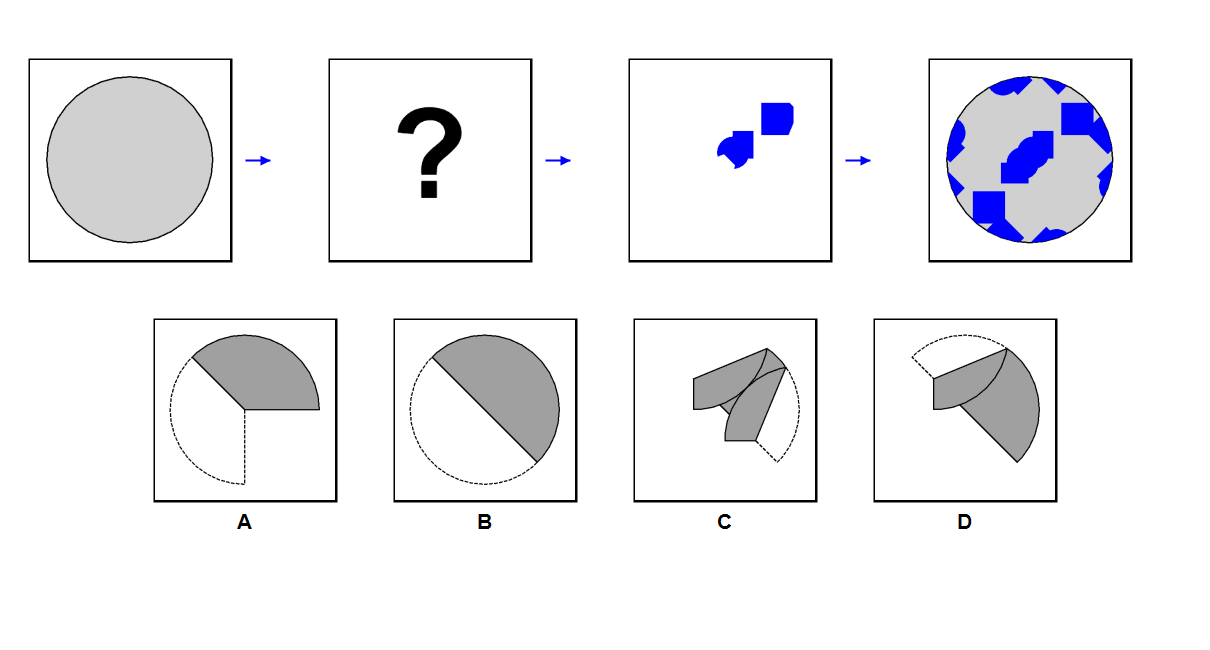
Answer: A